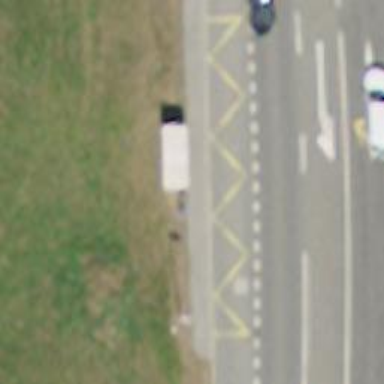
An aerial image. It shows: Bus stop with shelter. It is platform for public transport.